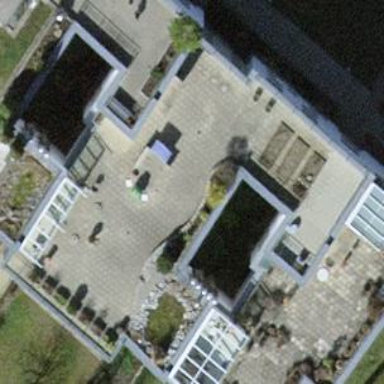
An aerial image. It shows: Apartments building with flat silver roof. The building color is whitesmoke.